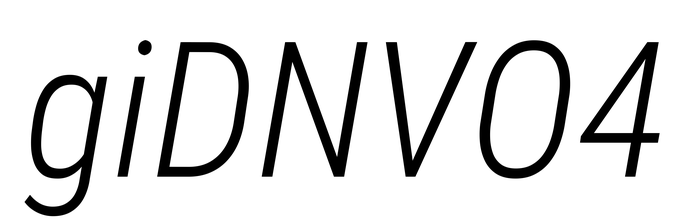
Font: Roboto-Italic_Condensed_Light_Italic